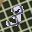
Label: 3